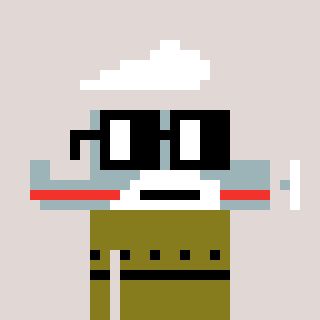
a pixel art character with square black glasses, a plane-shaped head and a gunk-colored body on a warm background